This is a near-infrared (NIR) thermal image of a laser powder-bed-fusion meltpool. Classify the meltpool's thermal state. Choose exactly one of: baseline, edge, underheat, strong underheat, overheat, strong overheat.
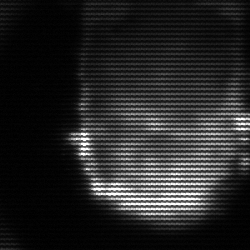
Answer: baseline